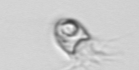
Label: Balanion